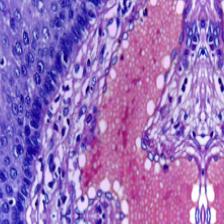
Diagnosis: Normal